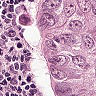
Metastatic tissue present: yes